Question: I saw once a library that can do nice 'UIActivityIndicatorView' easily but I can not find it. Someone knows or knows another way to make nice 'UIActivityIndicatorView' ? something like that

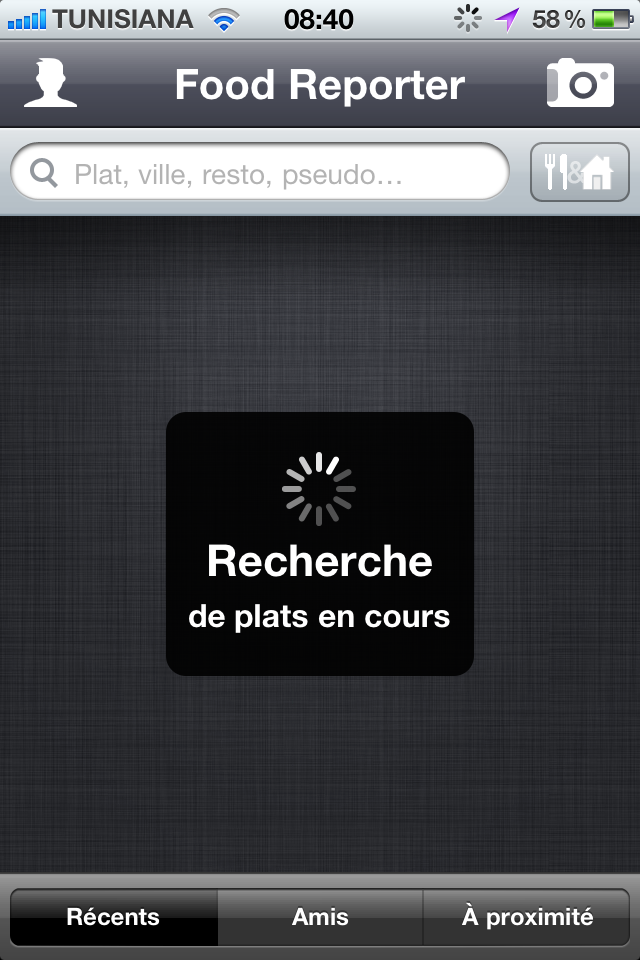
Answer: Check out <URL>
I think the activity indicator with the details label is what you're exactly looking for.